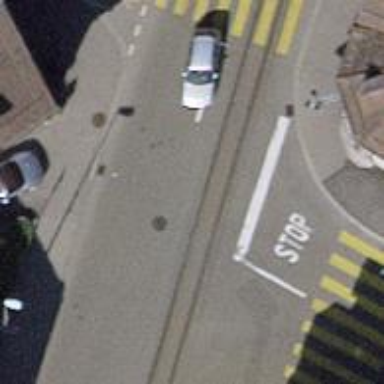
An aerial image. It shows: Railway level crossing.